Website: lowes
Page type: receipt
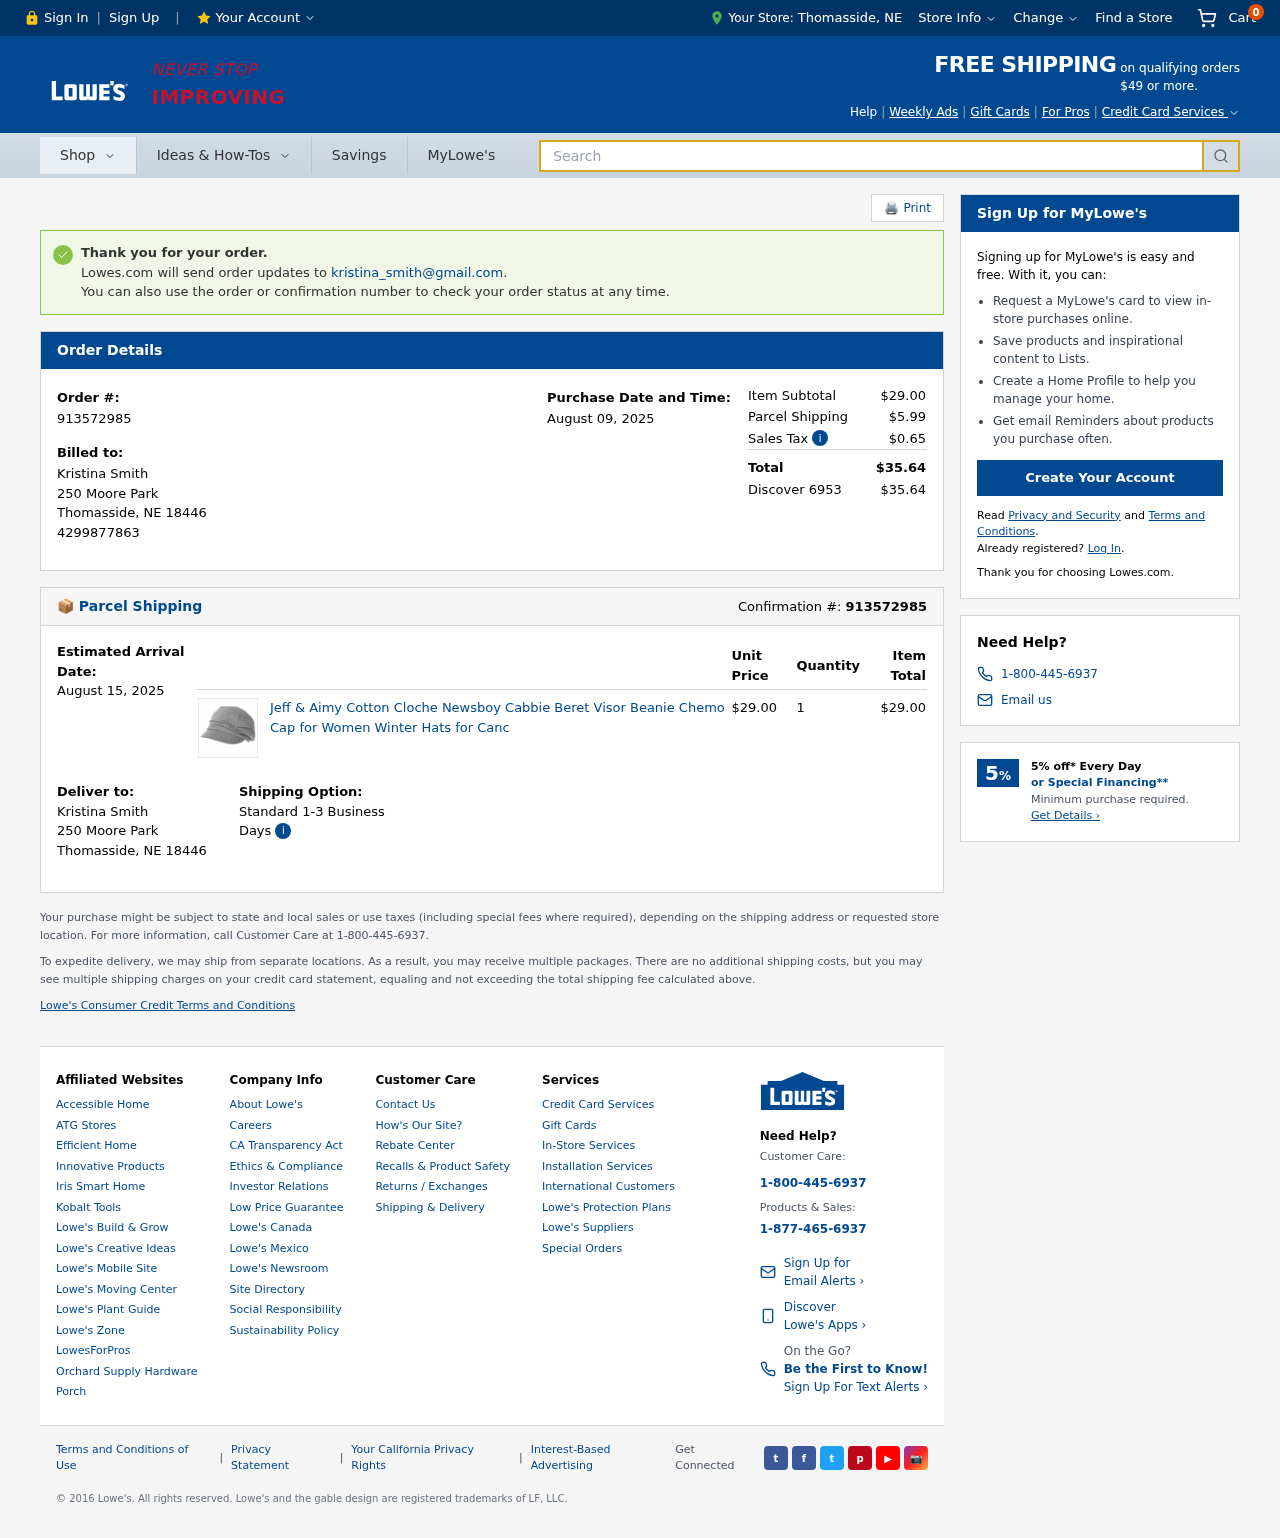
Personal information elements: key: PII_CARD_LAST4
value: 6953
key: PII_CARD_TYPE
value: Discover
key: PII_CITY
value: Thomasside
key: PII_EMAIL
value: kristina_smith@gmail.com
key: PII_FULLNAME
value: Kristina Smith
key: PII_PHONE
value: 4299877863
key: PII_POSTCODE
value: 18446
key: PII_STATE_ABBR
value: NE
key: PII_STREET
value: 250 Moore Park
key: PII_CITY_STATE
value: Thomasside, NE
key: PII_FULLNAME2
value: Kristina Smith
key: PII_CITY2
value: Thomasside
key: PII_STATE_ABBR2
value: NE
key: PII_POSTCODE_FULL
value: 18446
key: PII_POSTCODE_NUMERIC
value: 18446
Product elements: key: PRODUCT1_NAME
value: Jeff & Aimy Cotton Cloche Newsboy Cabbie Beret Visor Beanie Chemo Cap for Women Winter Hats for Canc
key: PRODUCT1_PRICE
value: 29
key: PRODUCT1_QUANTITY
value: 1
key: PRODUCT1_TOTAL
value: $29.00
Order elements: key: ORDER_NUM_ITEMS
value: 0
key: ORDER_ID
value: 913572985
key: ORDER_DATE
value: August 09, 2025
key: ORDER_SUBTOTAL
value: $29.00
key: ORDER_SHIPPING_COST
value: $5.99
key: ORDER_TAX
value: $0.65
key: ORDER_TOTAL
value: $35.64
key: ORDER_TOTAL2
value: $35.64
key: ORDER_DELIVERY_DATE
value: August 15, 2025
Search elements: key: HEADER_SEARCH
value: Search